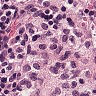
Metastatic tissue present: no